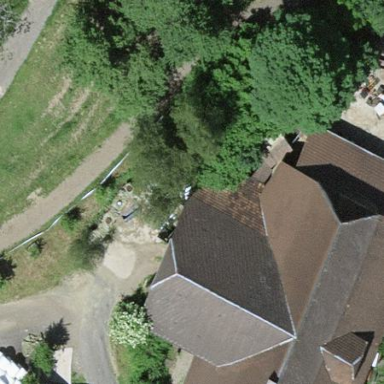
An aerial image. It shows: Farm building.